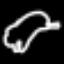
Label: frog